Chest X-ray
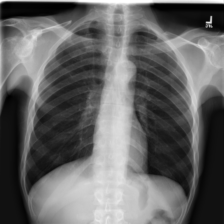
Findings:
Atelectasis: negative
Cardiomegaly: negative
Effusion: negative
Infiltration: negative
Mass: negative
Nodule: negative
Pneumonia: negative
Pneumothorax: negative
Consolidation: negative
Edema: negative
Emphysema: negative
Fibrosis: negative
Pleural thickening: negative
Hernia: negative